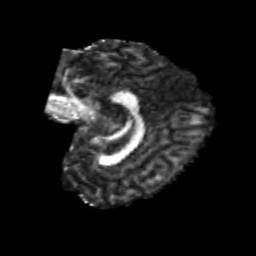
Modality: FA
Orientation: sagittal
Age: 23
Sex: female
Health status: healthy
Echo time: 0.074 s